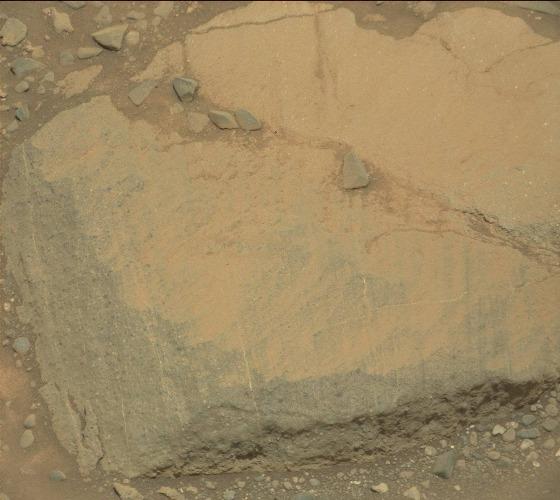
Terrain classes present: Bedrock, Gravel / Sand / Soil, Rock